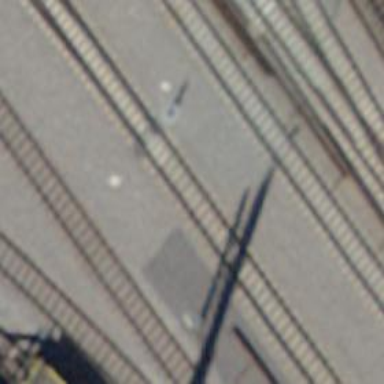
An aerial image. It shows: Railway switch.